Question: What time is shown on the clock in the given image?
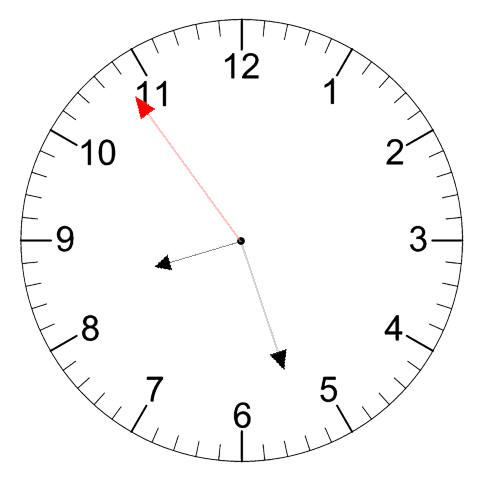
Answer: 08:26:54